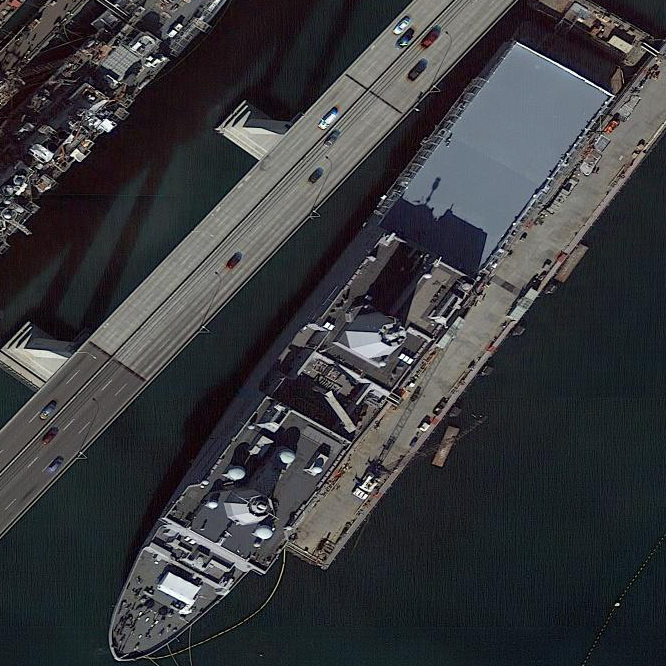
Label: combat